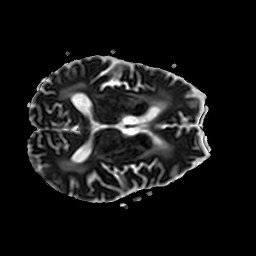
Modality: ADC
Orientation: axial
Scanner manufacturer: philips
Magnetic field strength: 3 T
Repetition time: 3.788 s
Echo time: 0.06073 s